Question: I tested this code with three phones. It works with two of them, but doesn't work with the third one, . What's the problem? , And Why is it show (?) and (*) sign ??
My code is:
'''
mFusedLocationProviderClient = new FusedLocationProviderClient(this);
mLocationRequest = LocationRequest.create();
mLocationRequest.setInterval(1000);
mLocationRequest.setFastestInterval(500);
mLocationRequest.setPriority(LocationRequest.PRIORITY_LOW_POWER);
if (ActivityCompat.checkSelfPermission(this, Manifest.permission.ACCESS_FINE_LOCATION) != PackageManager.PERMISSION_GRANTED && ActivityCompat.checkSelfPermission(this, Manifest.permission.ACCESS_COARSE_LOCATION) != PackageManager.PERMISSION_GRANTED) {
return;
}
mFusedLocationProviderClient.requestLocationUpdates(
mLocationRequest,
new LocationCallback() {
@Override
public void onLocationResult(LocationResult locationResult) {
if(locationResult != null){
Log.i("Your_Location",locationResult.getLastLocation().toString()+"
requestLocationUpdates() isCall");
textView.setText(locationResult.getLastLocation().toString());
}
else{
Log.i("Your_Location"," requestLocationUpdates() isCall Please Give Permission and On Location");
textView.setText("Please Give Permission and On Location");
}
super.onLocationResult(locationResult);
}
},
getMainLooper()
);
'''

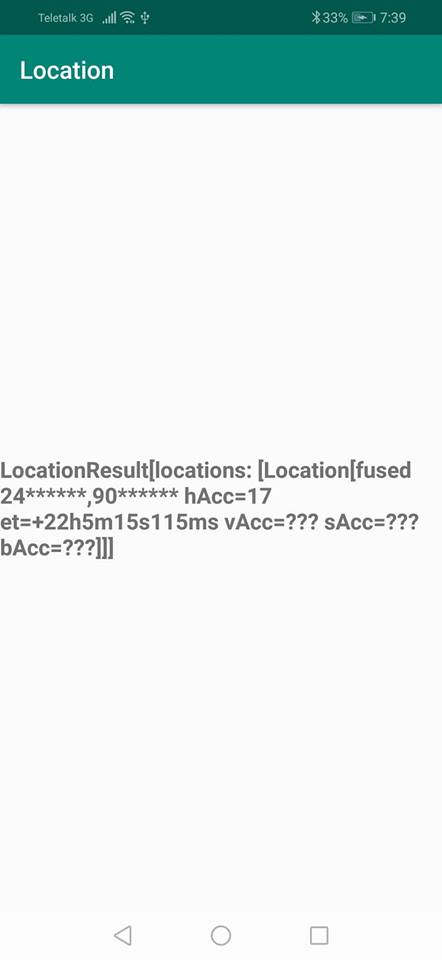
Answer: I have checked with Huawei previous version and others phone it's working fine for me. But i have not Huawei y9 2019. So you may check with this code.
//Request location through FusedLocationApi
'''
public void registerRequestUpdate(final LocationListener listener) {
mLocationRequest = LocationRequest.create();
mLocationRequest.setPriority(LocationRequest.PRIORITY_HIGH_ACCURACY);
localStorageInterval=sm.getLocalStorageInterval().get("localStorageInterval")*1000;
mLocationRequest.setInterval(NOTIFY_INTERVAL/2); // every second
new Handler().postDelayed(new Runnable() {
@Override
public void run() {
try {
LocationServices.FusedLocationApi.requestLocationUpdates(mGoogleApiClient, mLocationRequest, listener);
} catch (SecurityException e) {
e.printStackTrace();
} catch (Exception e) {
e.printStackTrace();
if (!isGoogleApiClientConnected()) {
mGoogleApiClient.connect();
}
registerRequestUpdate(listener);
// saveLocationAndSync();
}
}
}, NOTIFY_INTERVAL);
}
'''
// get updated location from this method
'''
@Override
public void onLocationChanged(Location location) {
try {
string lat = location.getLatitude();
string long = location.getLongitude();
}
}catch (Exception ex){
//exception
}
}
'''